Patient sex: M
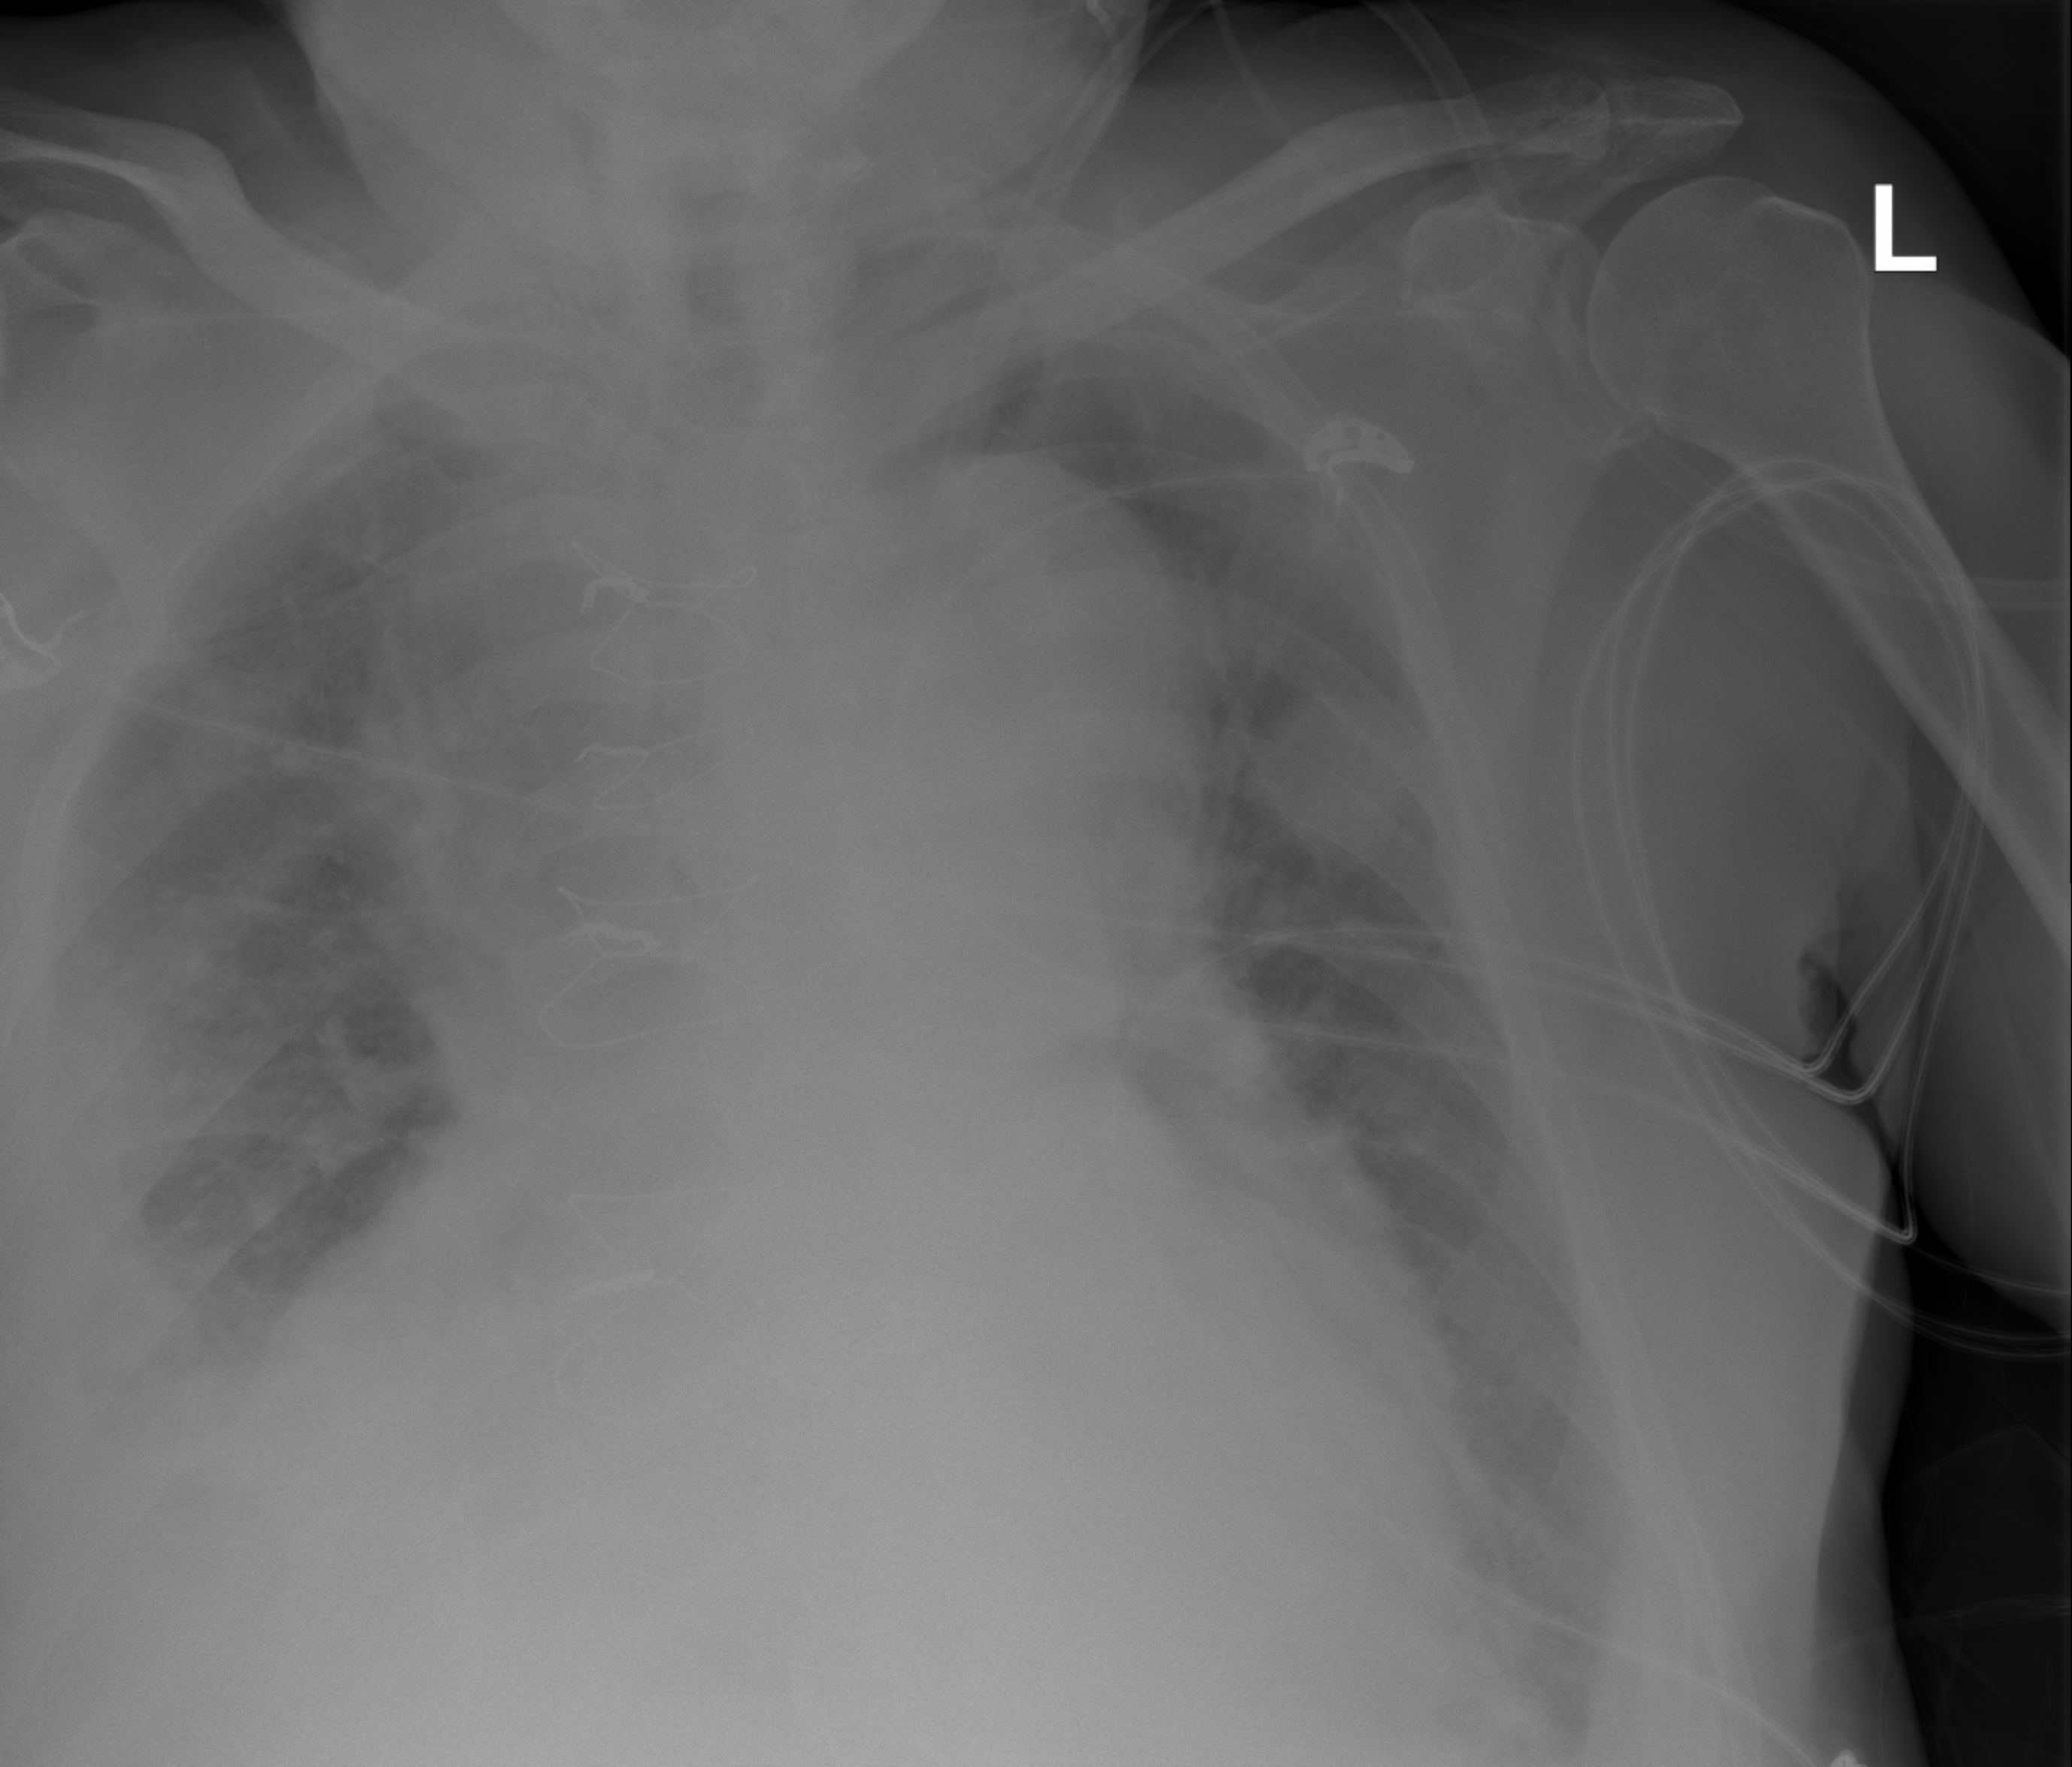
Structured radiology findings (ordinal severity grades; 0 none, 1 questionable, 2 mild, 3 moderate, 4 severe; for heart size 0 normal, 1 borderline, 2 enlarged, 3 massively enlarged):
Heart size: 2
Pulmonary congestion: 0
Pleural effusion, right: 2
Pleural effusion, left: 2
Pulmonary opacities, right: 3
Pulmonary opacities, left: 2
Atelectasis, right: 2
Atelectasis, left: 2